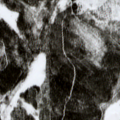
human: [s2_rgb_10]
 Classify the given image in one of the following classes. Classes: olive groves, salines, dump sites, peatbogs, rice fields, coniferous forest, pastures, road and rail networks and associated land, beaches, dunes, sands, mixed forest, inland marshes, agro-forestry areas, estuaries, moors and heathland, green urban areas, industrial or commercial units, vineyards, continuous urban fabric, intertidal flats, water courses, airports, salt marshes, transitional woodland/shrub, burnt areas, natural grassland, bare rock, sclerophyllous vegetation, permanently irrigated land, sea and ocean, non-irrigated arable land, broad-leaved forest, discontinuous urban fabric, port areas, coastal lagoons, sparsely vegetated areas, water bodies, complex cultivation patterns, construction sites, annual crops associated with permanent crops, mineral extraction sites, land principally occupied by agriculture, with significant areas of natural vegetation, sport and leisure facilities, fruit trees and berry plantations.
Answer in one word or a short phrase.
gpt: coniferous forest, mixed forest, transitional woodland/shrub